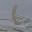
Label: 6